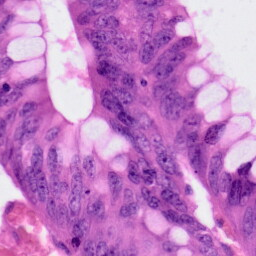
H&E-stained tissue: Colon